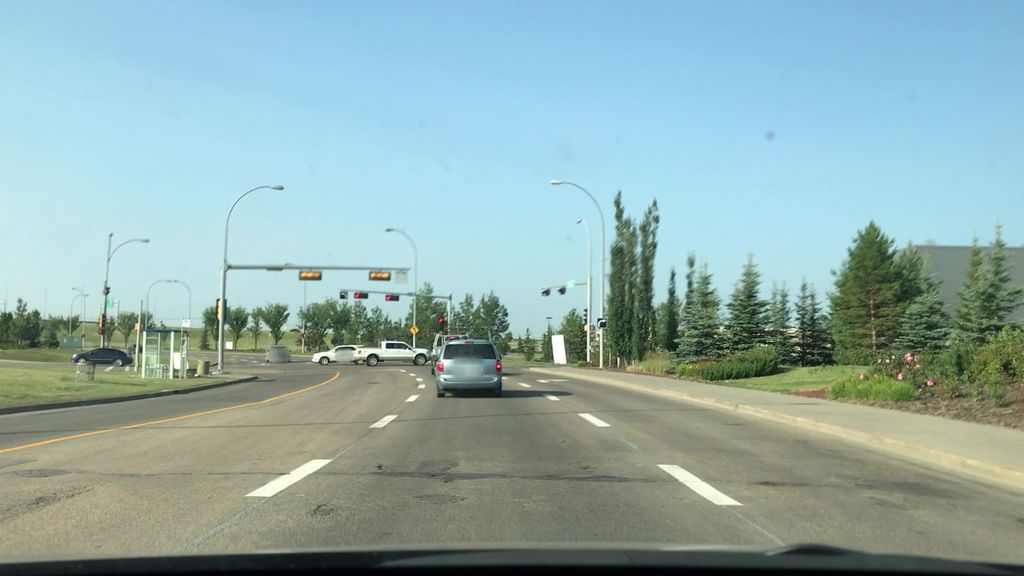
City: edmonton